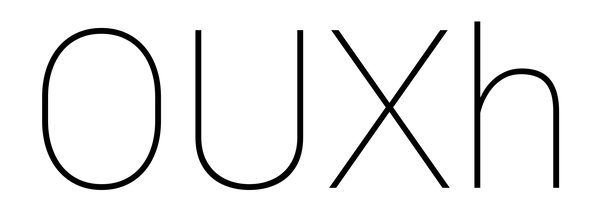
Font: Roboto_Thin